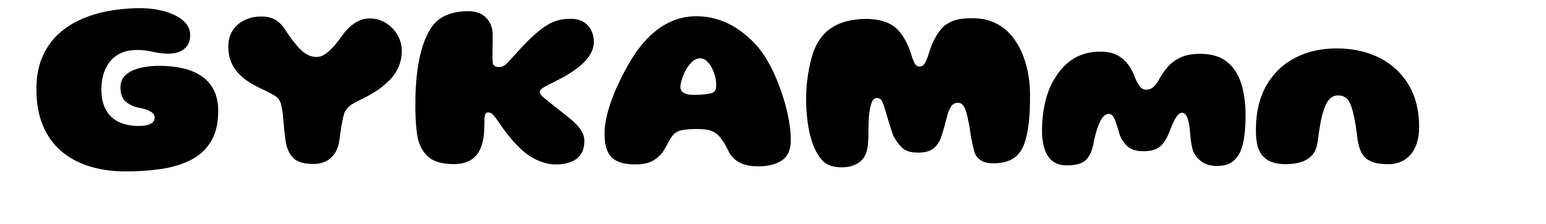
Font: Gluten_ExtraBold